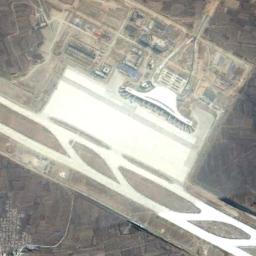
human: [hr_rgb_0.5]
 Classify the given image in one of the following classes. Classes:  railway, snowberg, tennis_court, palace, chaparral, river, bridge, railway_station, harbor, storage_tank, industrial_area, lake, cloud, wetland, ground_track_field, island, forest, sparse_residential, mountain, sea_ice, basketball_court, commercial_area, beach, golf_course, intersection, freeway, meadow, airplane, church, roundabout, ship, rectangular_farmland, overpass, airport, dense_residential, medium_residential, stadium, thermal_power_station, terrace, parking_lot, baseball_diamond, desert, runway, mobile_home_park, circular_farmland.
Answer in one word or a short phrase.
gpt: airport